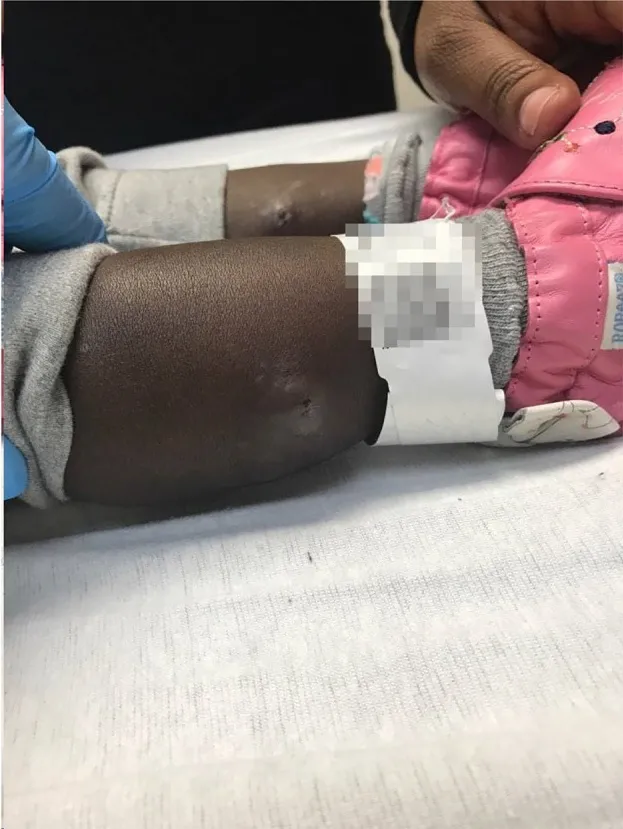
Sweet syndrome skin lesions. Right and left posterior calf subcutaneous nodules with a central necrotic opening.
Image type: medical_photograph (skin_photograph)